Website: walmart
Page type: payment
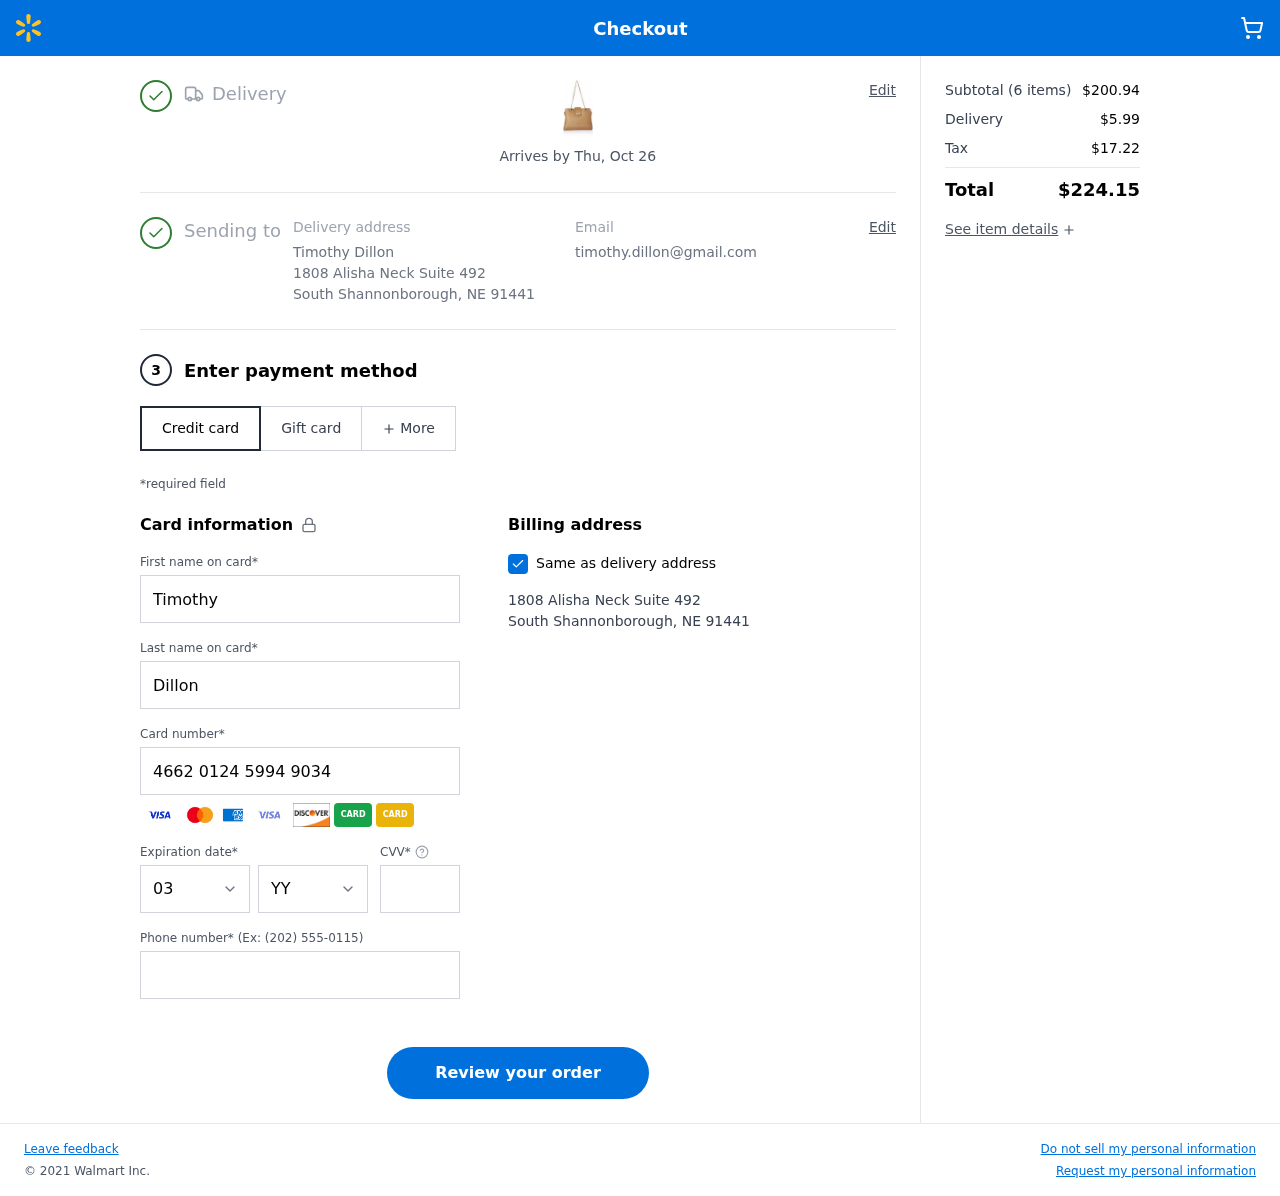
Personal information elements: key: PII_CARD_CVV
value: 271
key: PII_CARD_EXPIRY_MONTH
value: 03
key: PII_CARD_EXPIRY_YEAR
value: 30
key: PII_CARD_NUMBER
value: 4662 0124 5994 9034
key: PII_CITY
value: South Shannonborough
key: PII_EMAIL
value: timothy.dillon@gmail.com
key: PII_FIRSTNAME
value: Timothy
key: PII_FULLNAME
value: Timothy Dillon
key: PII_LASTNAME
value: Dillon
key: PII_PHONE
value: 5739216498
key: PII_POSTCODE
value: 91441
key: PII_STATE_ABBR
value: NE
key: PII_STREET
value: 1808 Alisha Neck Suite 492
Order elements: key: ORDER_DELIVERY_DATE
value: Arrives by Thu, Oct 26
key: ORDER_NUM_ITEMS
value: (6 items)
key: ORDER_SUBTOTAL
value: $200.94
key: ORDER_SHIPPING_COST
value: $5.99
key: ORDER_TAX
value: $17.22
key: ORDER_TOTAL
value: $224.15